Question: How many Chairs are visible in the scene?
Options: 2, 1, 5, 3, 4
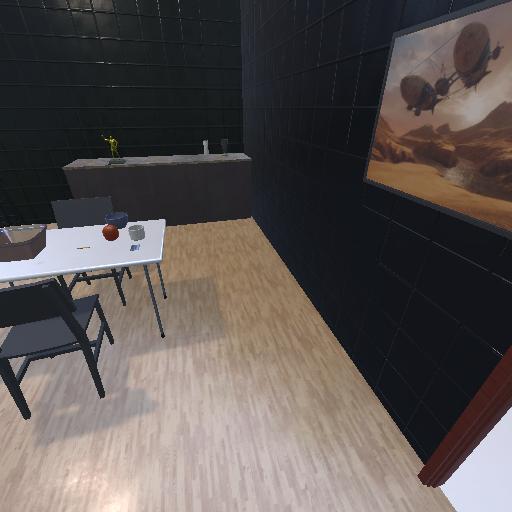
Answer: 2